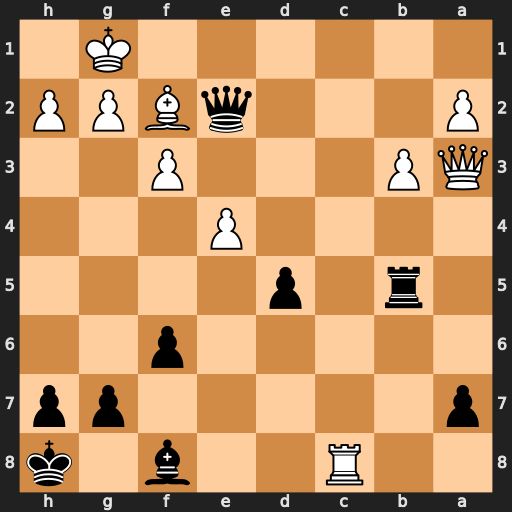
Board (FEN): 2R2b1k/p5pp/5p2/1r1p4/4P3/QP3P2/P3qBPP/6K1
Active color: b
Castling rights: -
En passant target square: -
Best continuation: Qd1+ Be1 Qxe1#